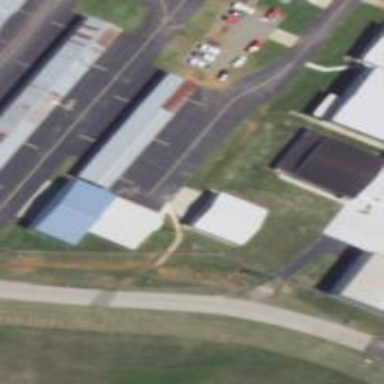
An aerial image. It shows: Hangar building.